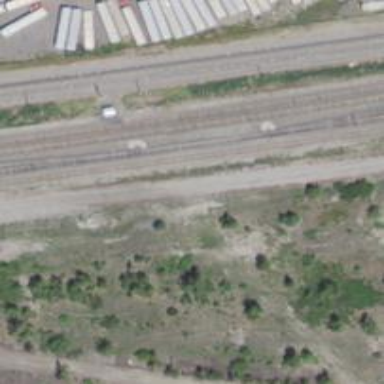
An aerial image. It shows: Railway yard used for servicing trains.